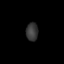
Tissue: lung
Cell type: T cells
Senescence score: 0.2407
Nuclear area (px): 210
Mean DAPI intensity: 56.262